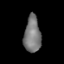
Tissue: lung
Cell type: Epithelial cells
Senescence score: 0.2136
Nuclear area (px): 594
Mean DAPI intensity: 119.293